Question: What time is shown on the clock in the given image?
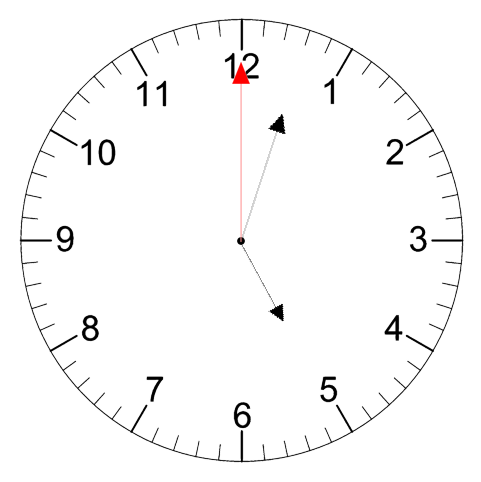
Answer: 05:03:00